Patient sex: F
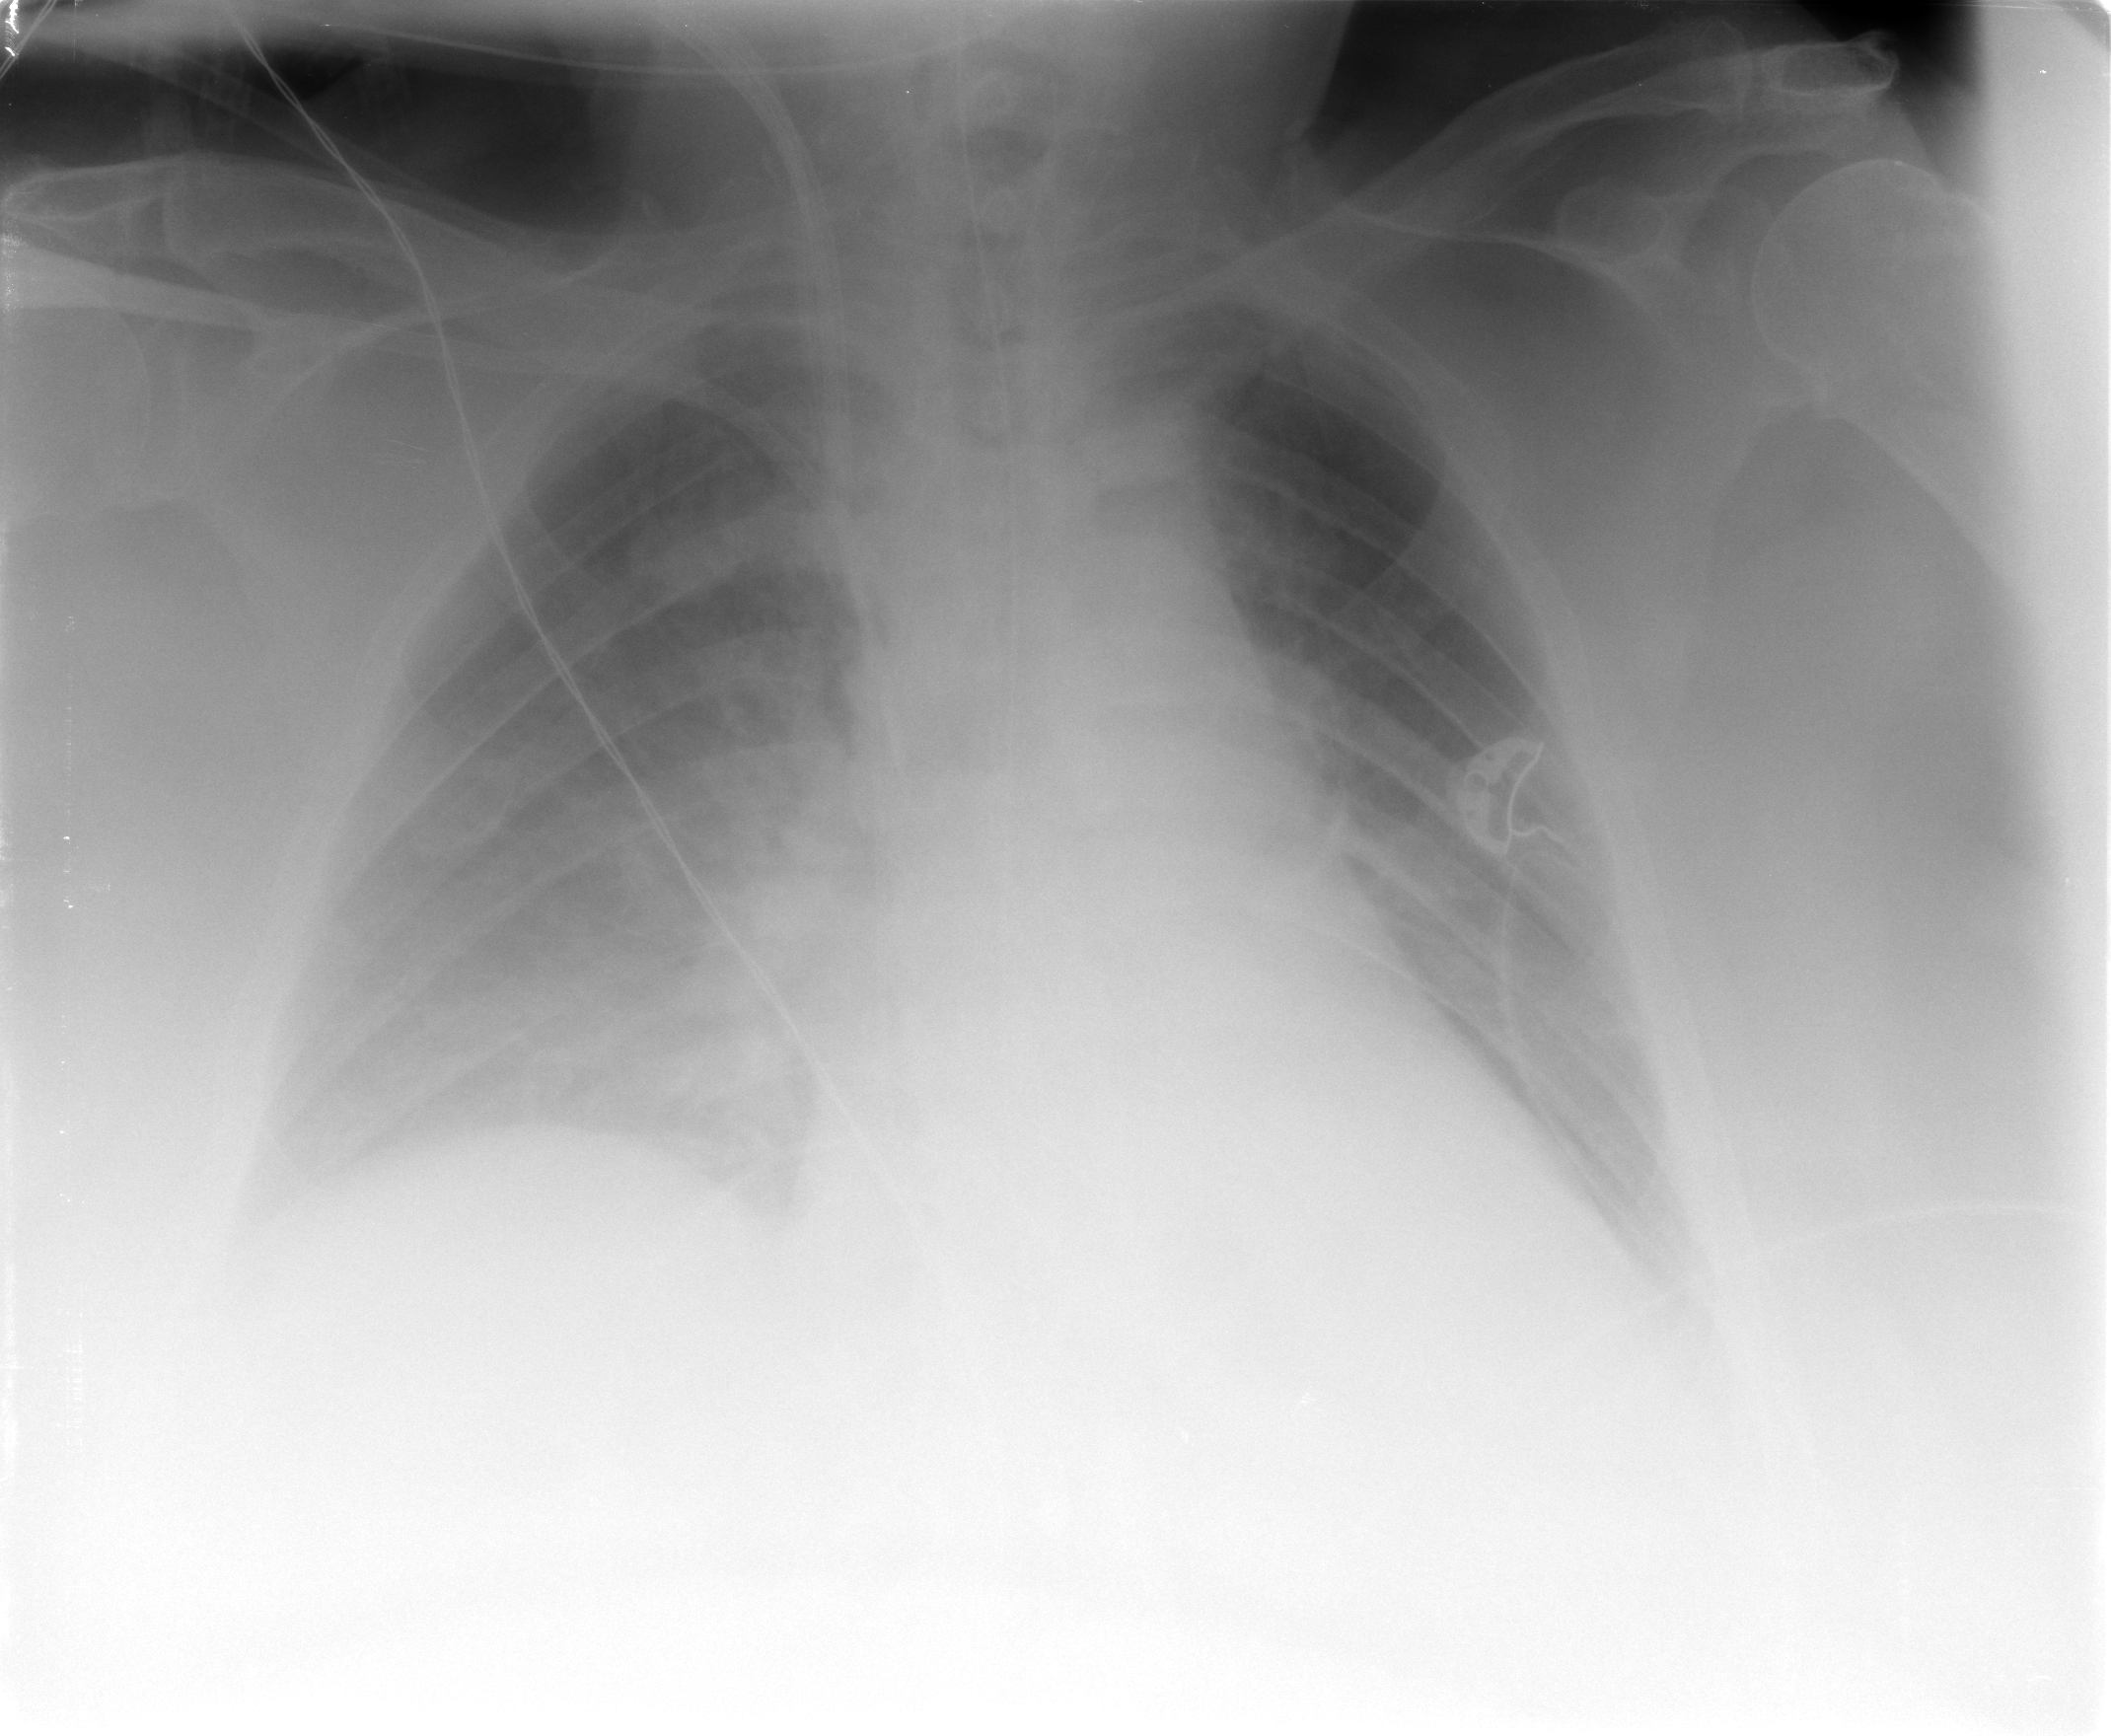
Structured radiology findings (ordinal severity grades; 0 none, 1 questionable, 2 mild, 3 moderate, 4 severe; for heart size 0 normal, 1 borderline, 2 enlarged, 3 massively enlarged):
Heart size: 2
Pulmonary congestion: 3
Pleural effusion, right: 2
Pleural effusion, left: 2
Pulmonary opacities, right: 2
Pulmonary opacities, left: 2
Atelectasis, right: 2
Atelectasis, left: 2